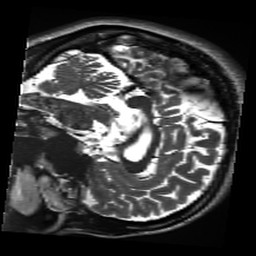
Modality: inplaneT2
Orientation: sagittal
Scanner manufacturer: siemens
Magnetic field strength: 3 T
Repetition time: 11 s
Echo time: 0.059 s